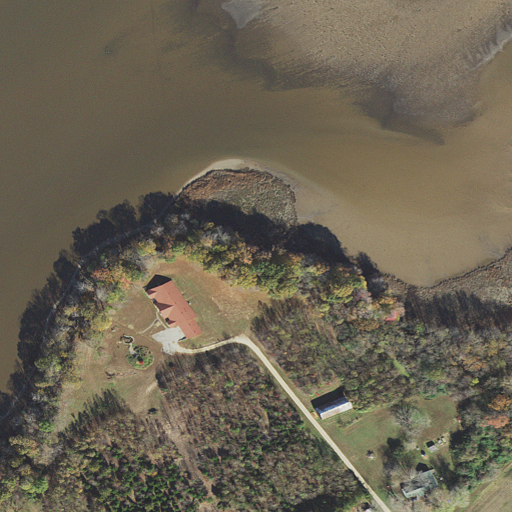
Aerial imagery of cape in Maryland named Chaptico Point containing open water, cultivated crops, woody wetlands, deciduous forest, herbaceous wetlands, open development, and mixed forest